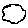
Label: cloud